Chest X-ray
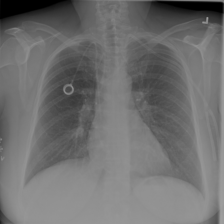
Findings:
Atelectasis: negative
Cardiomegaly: negative
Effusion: negative
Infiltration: positive
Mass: negative
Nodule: negative
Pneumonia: negative
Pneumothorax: negative
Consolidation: negative
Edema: negative
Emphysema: negative
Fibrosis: negative
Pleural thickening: negative
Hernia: negative